Field crop: tomato
Growth stage: 1
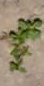
Species: portulaca